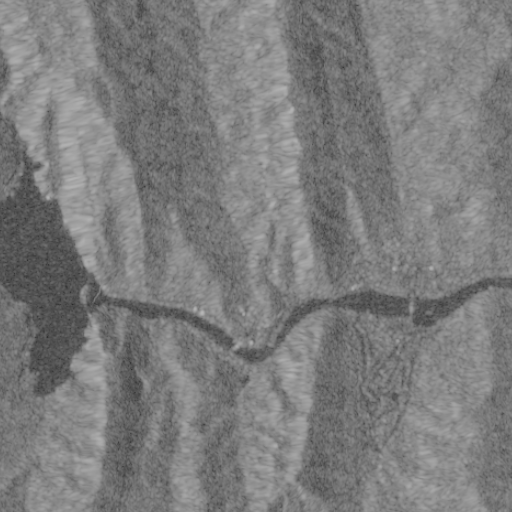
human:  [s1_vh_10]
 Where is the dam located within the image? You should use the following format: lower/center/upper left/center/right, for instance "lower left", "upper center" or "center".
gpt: The dam is located in the center left of the image.
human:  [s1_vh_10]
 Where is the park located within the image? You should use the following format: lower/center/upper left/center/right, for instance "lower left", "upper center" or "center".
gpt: The park is located in the lower right of the image.
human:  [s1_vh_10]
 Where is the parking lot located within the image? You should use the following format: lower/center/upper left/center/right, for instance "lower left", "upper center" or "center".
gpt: The parking lot is located in the center right of the image.
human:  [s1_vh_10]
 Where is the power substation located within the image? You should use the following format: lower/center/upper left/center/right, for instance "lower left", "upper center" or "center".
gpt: The power substation is located in the center of the image.
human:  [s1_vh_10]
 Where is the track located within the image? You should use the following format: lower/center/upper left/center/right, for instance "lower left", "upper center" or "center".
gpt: The track is located in the center right of the image.
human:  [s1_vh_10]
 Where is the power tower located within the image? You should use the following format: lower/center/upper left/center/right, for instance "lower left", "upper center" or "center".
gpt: There is no power tower in the image.

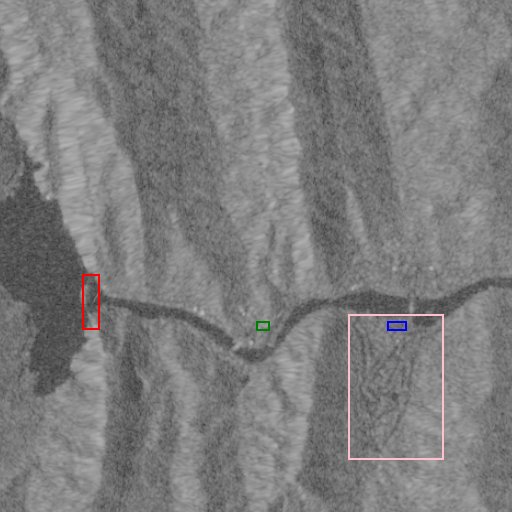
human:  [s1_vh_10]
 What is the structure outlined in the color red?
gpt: The structure outlined in red is a dam.
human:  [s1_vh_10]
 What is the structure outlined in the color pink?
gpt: The structure outlined in pink is a park.
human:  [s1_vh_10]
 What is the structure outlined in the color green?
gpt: The structure outlined in green is a power substation.
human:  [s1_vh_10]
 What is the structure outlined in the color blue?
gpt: The structure outlined in blue is a track.
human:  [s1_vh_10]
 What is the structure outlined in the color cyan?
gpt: There is no cyan outline.